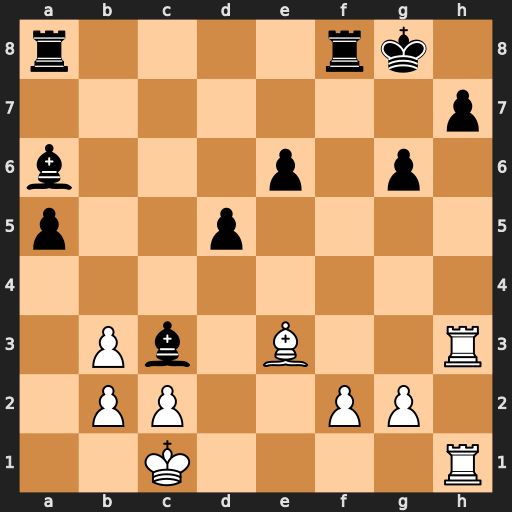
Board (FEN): r4rk1/7p/b3p1p1/p2p4/8/1Pb1B2R/1PP2PP1/2K4R
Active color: w
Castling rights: -
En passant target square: -
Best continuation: bxc3